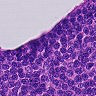
Metastatic tissue present: no